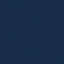
Land use / land cover class: SeaLake